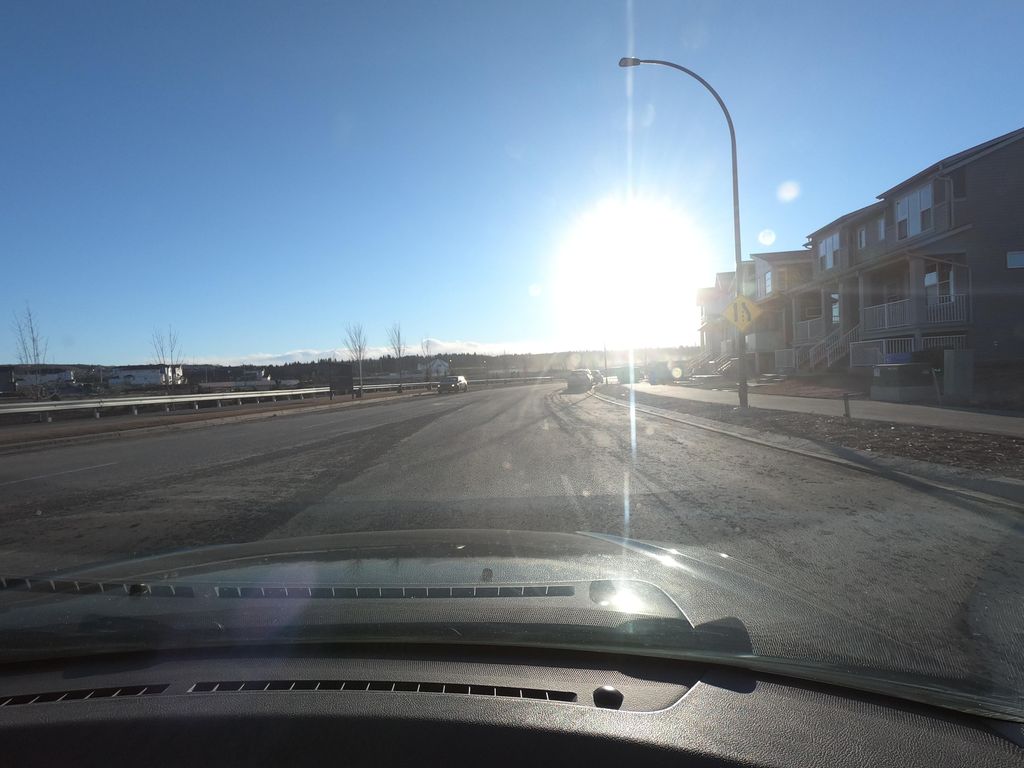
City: calgary